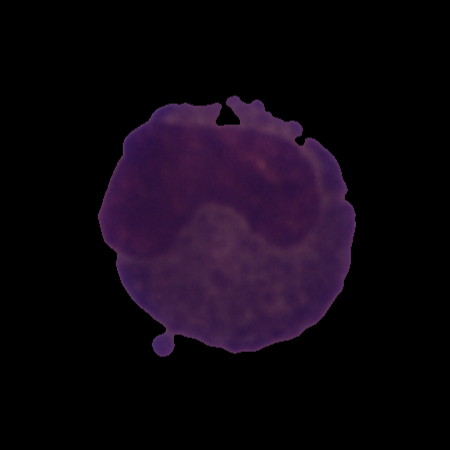
Label: cancer